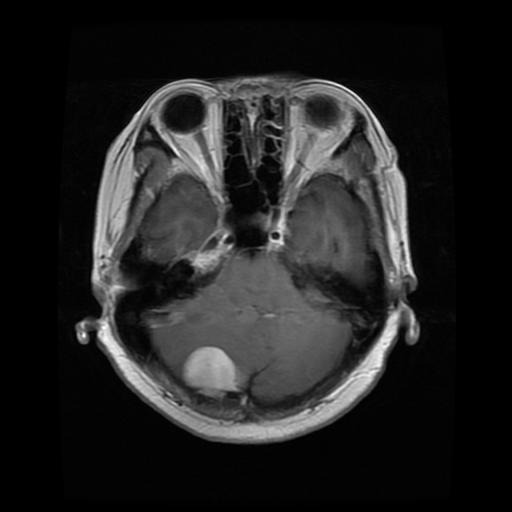
Label: meningioma